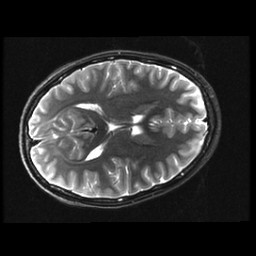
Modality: T2w
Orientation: axial
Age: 13
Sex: male
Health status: ill
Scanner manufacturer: ge
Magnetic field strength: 3 T
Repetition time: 7.5 s
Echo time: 0.1007 s